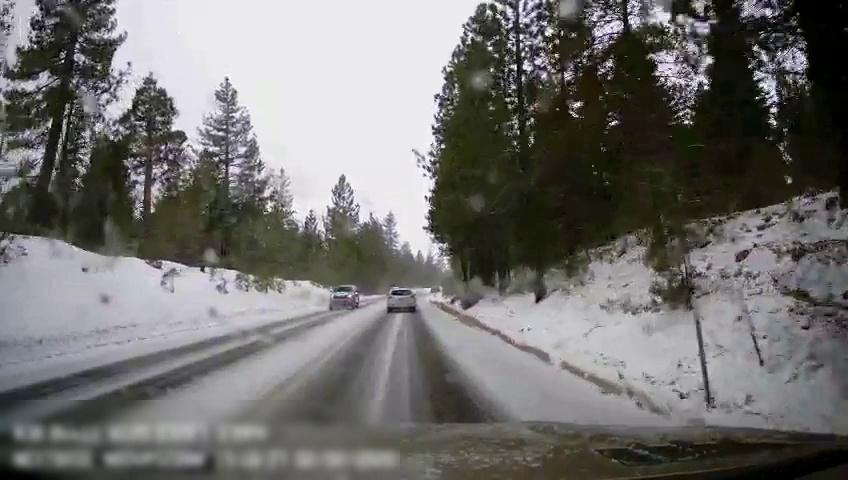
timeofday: Day
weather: Snowy
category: Drivable Space
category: Vehicles | SUV
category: Vehicles | SUV
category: Lanes | Opposite Lane